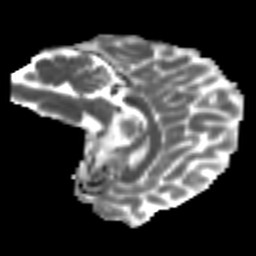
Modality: MD
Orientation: sagittal
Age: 27
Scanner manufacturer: siemens
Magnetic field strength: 3 T
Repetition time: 4.52 s
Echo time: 0.084 s